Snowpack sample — Buffalo Mountain, Silverthorne, Colorado, USA (2/22/26, 2:02 PM MST)
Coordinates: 39.622, -106.113
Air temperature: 33 °F
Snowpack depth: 63 cm
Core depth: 30 cm
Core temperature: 24.8 °F
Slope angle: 11°, slope face: 116°
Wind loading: low
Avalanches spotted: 0
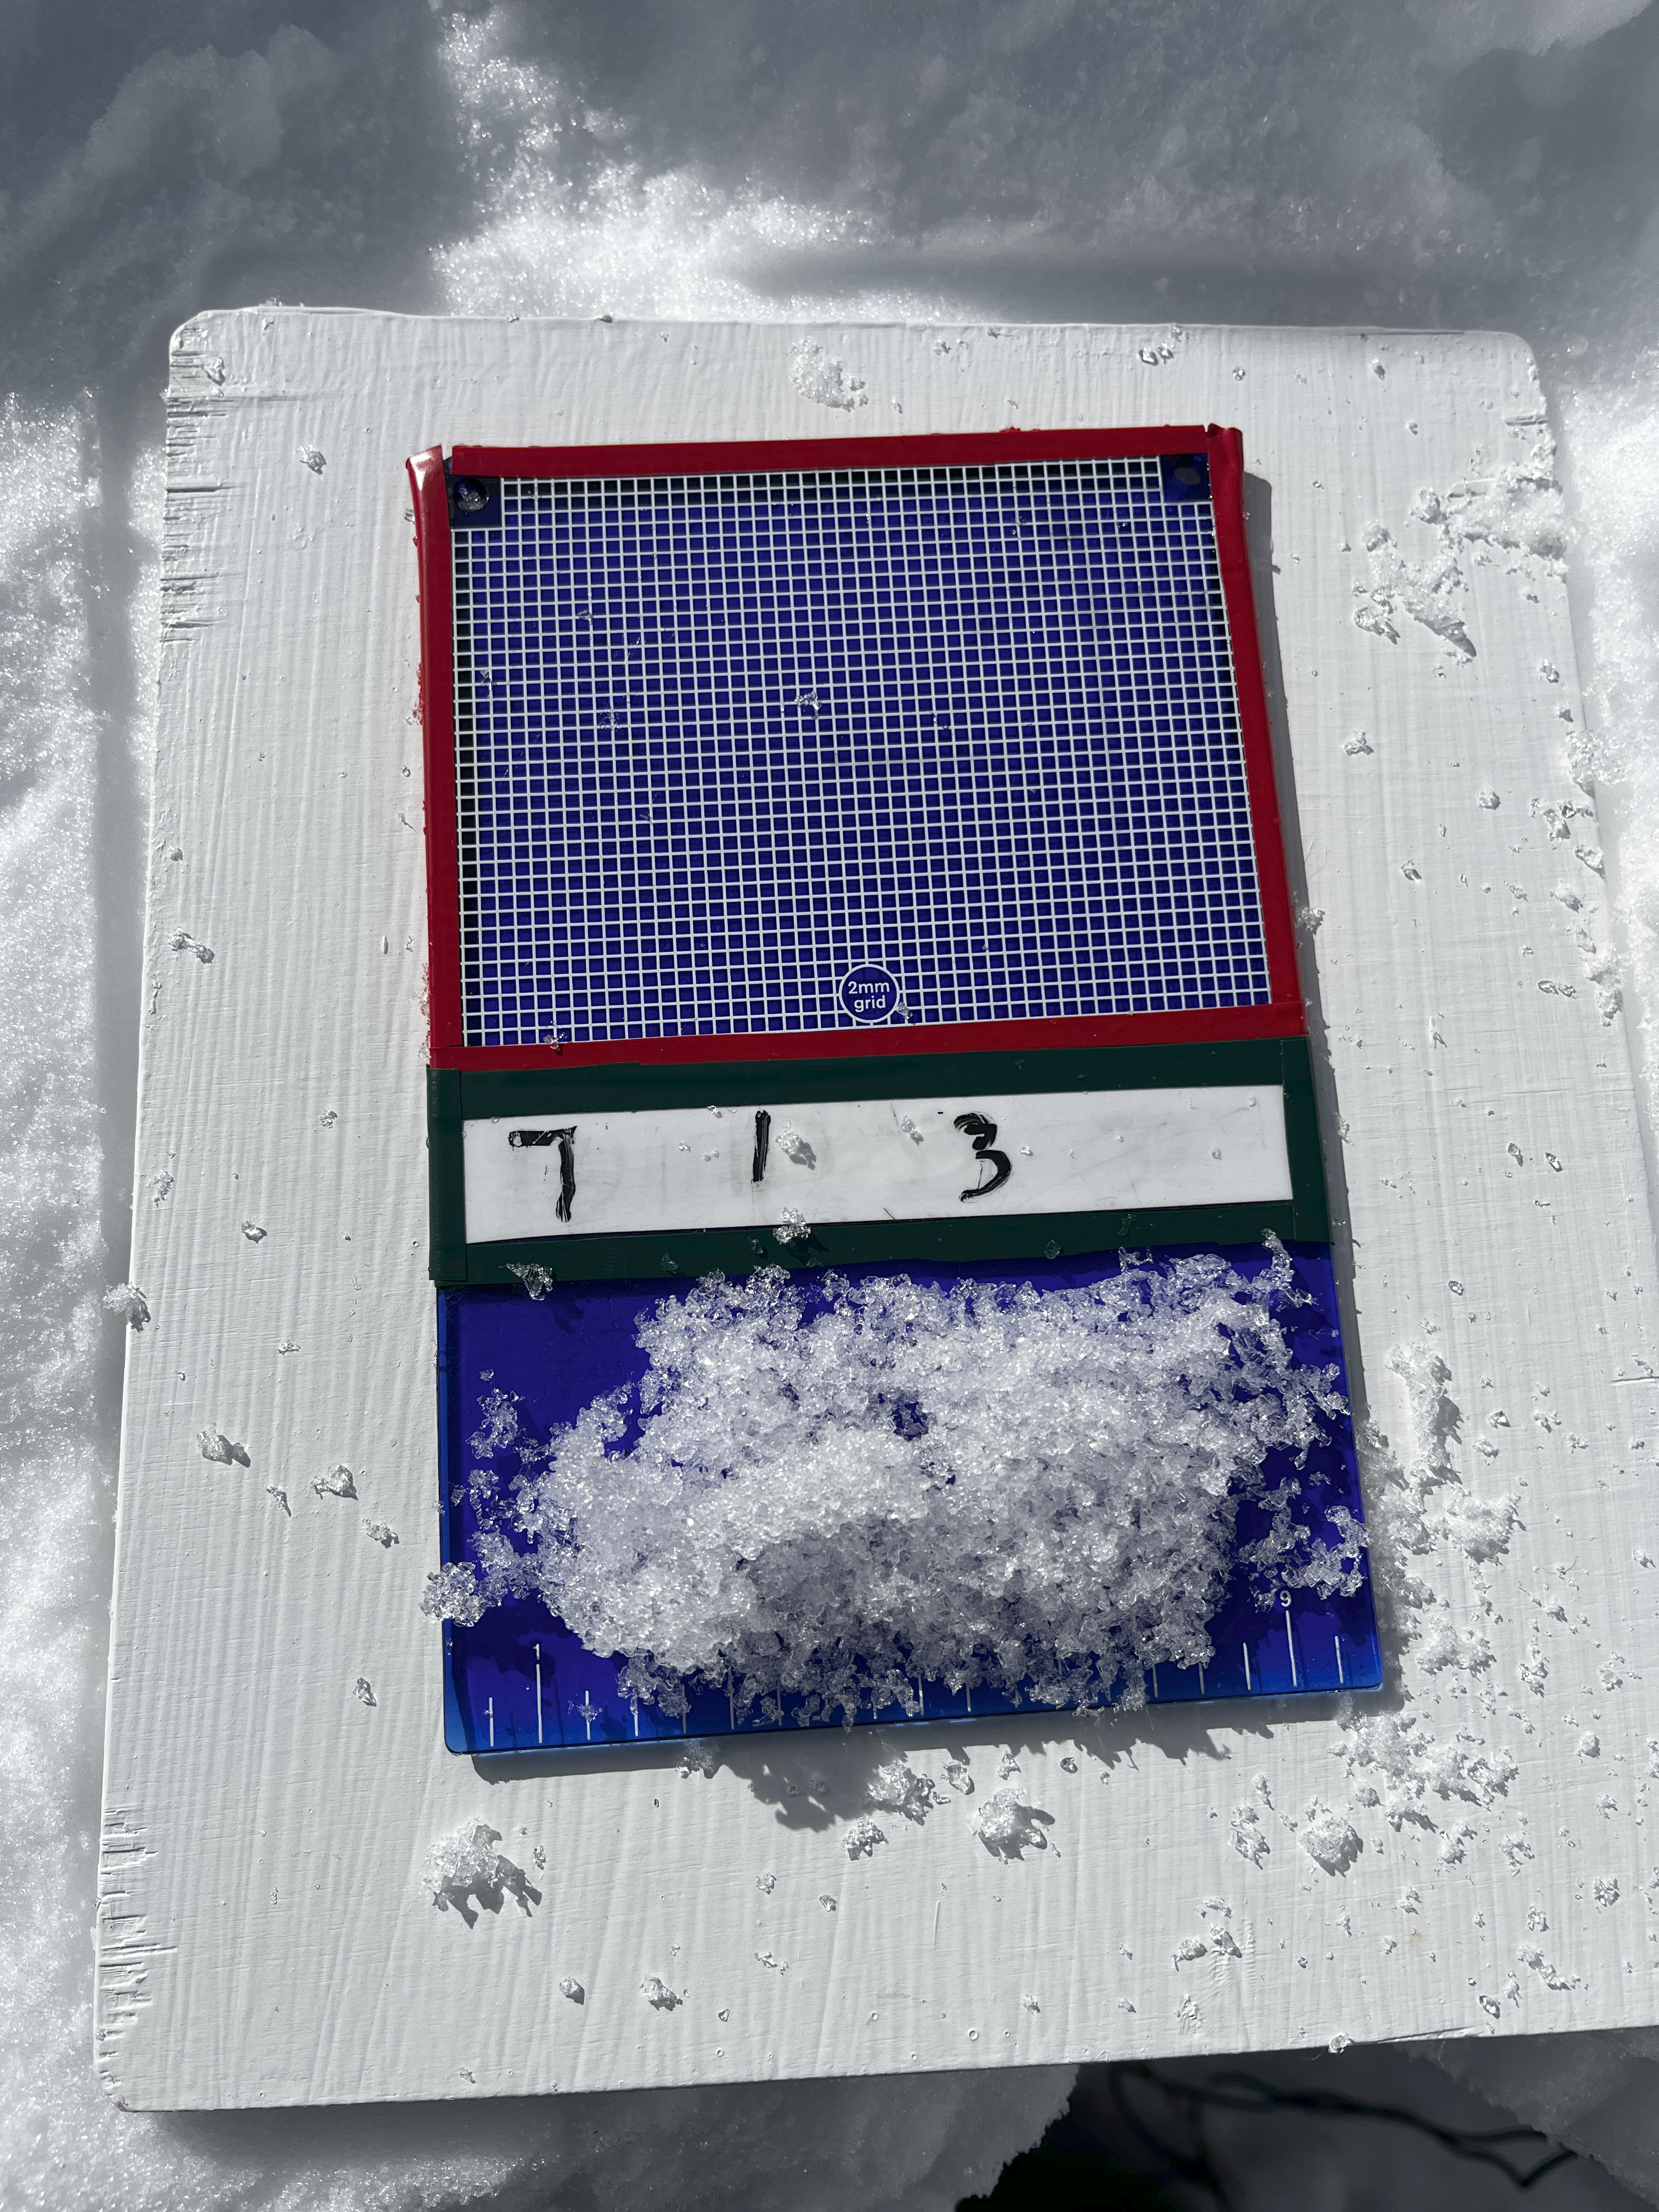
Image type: crystal_card
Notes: In a firebreak similar to site 1, minimal wind loading with no spotted avalanches (not many faces in view though)